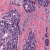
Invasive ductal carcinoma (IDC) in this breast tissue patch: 1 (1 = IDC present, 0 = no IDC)